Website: macys
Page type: gifting
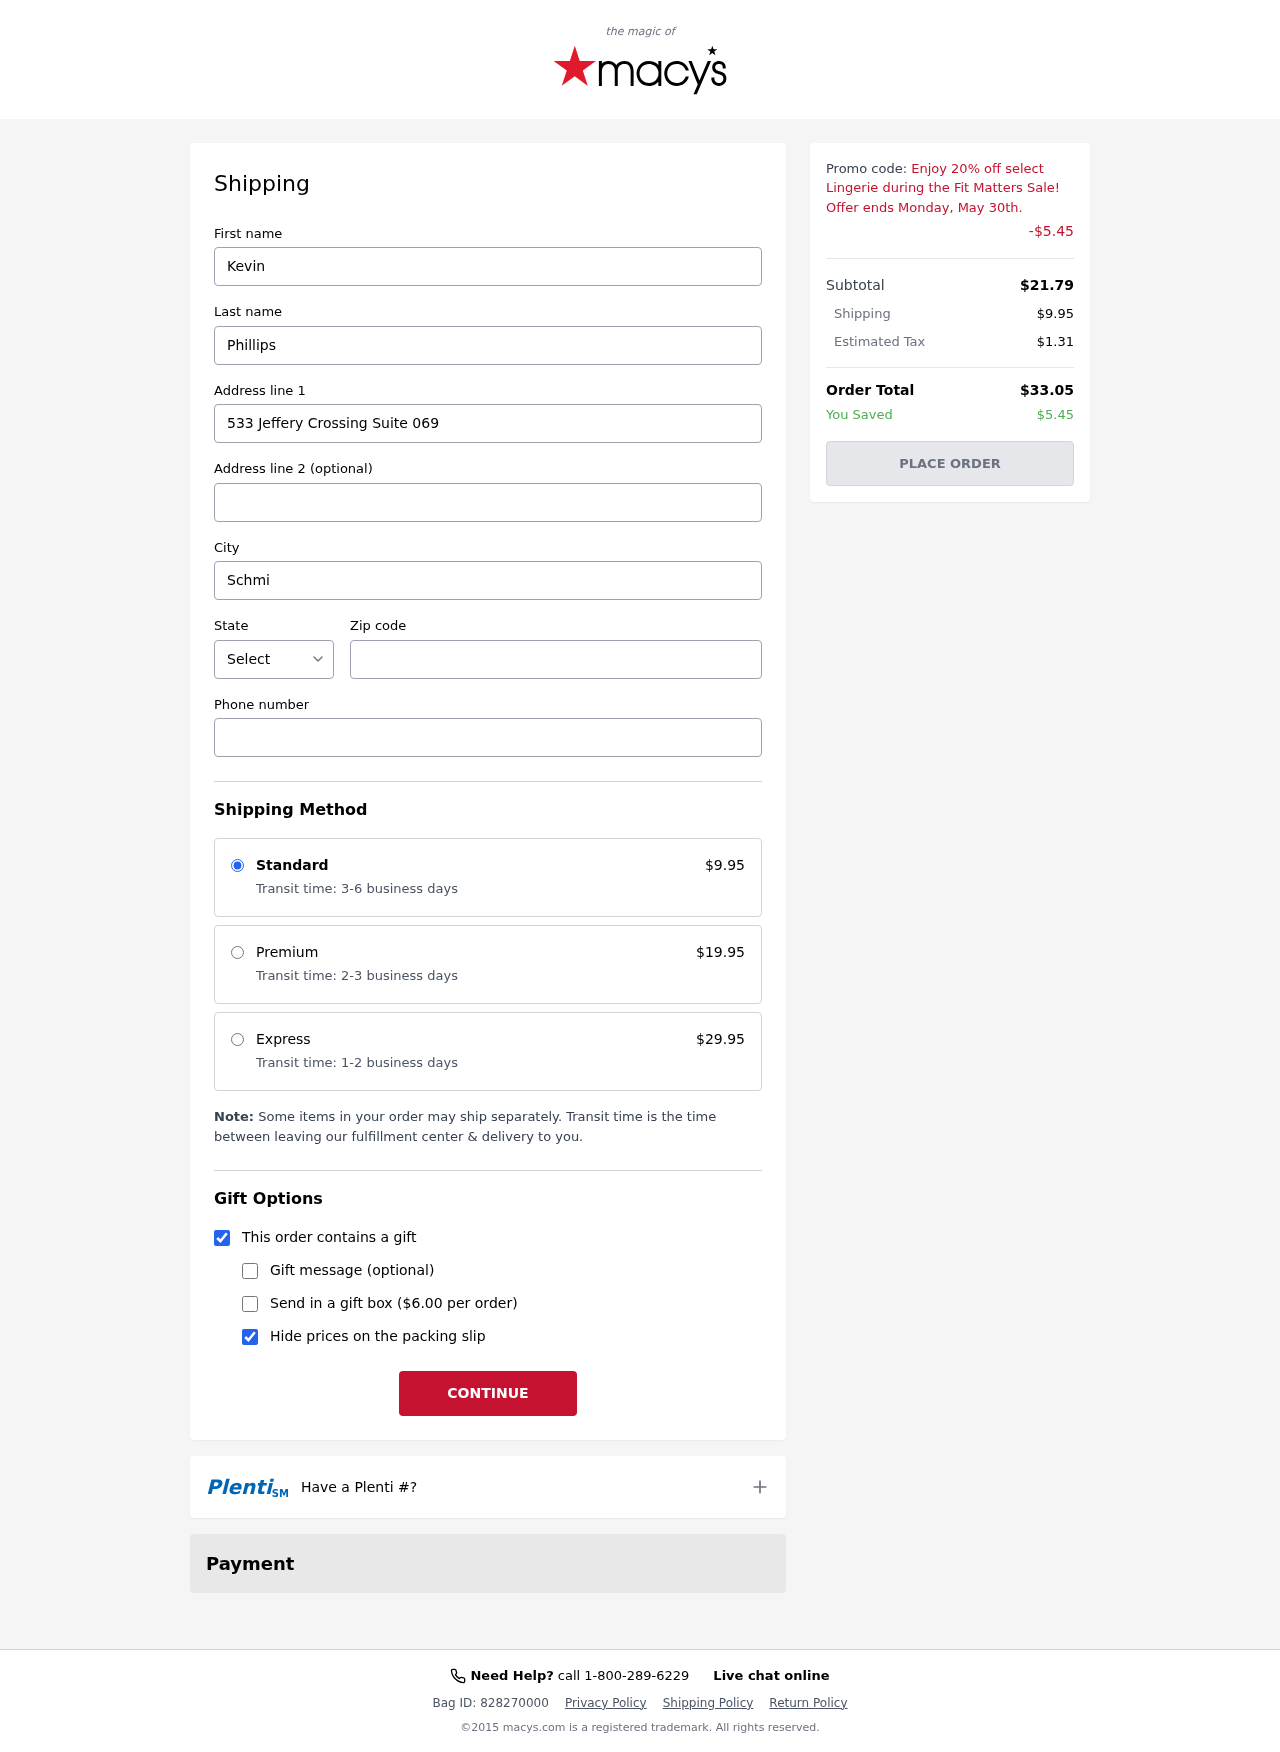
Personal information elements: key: PII_CITY
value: Schmidthaven
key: PII_FIRSTNAME
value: Kevin
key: PII_LASTNAME
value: Phillips
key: PII_PHONE
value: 8136583119
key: PII_POSTCODE
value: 42351
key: PII_STATE_ABBR
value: NM
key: PII_STREET
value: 533 Jeffery Crossing Suite 069
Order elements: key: ORDER_SHIPPING_COST
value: $9.95
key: ORDER_DISCOUNT
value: -$5.45
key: ORDER_SUBTOTAL
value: $21.79
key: ORDER_TAX
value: $1.31
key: ORDER_TOTAL
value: $33.05
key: ORDER_SAVINGS
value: $5.45